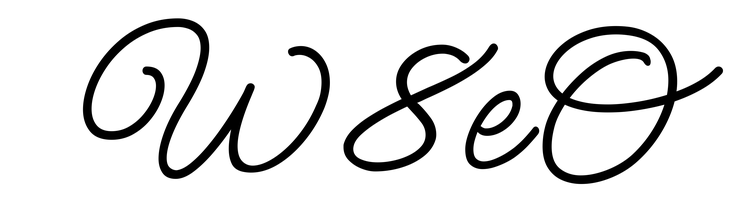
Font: MeowScript-Regular